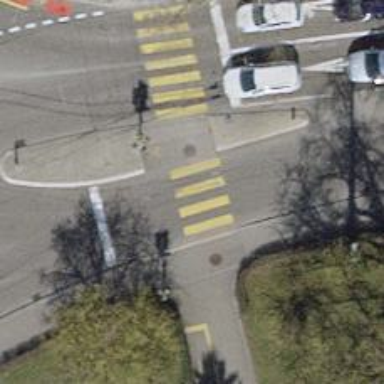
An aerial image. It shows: Marked asphalt footway with crossing for both pedestrians and cyclists.